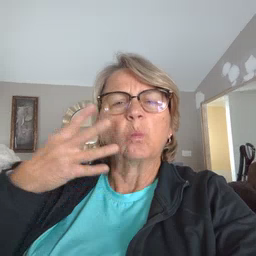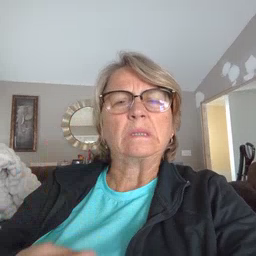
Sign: wet